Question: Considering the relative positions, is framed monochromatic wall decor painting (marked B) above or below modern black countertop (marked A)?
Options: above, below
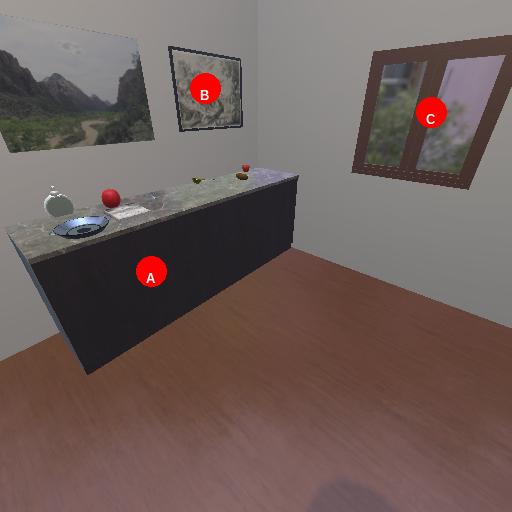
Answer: above